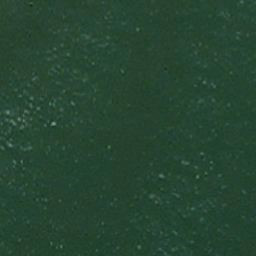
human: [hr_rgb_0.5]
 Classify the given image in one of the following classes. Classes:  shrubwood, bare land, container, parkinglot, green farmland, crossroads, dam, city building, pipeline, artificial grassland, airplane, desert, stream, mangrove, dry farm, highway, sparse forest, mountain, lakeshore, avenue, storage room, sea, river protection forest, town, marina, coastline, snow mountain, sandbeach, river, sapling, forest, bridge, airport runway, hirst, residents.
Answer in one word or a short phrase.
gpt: sea